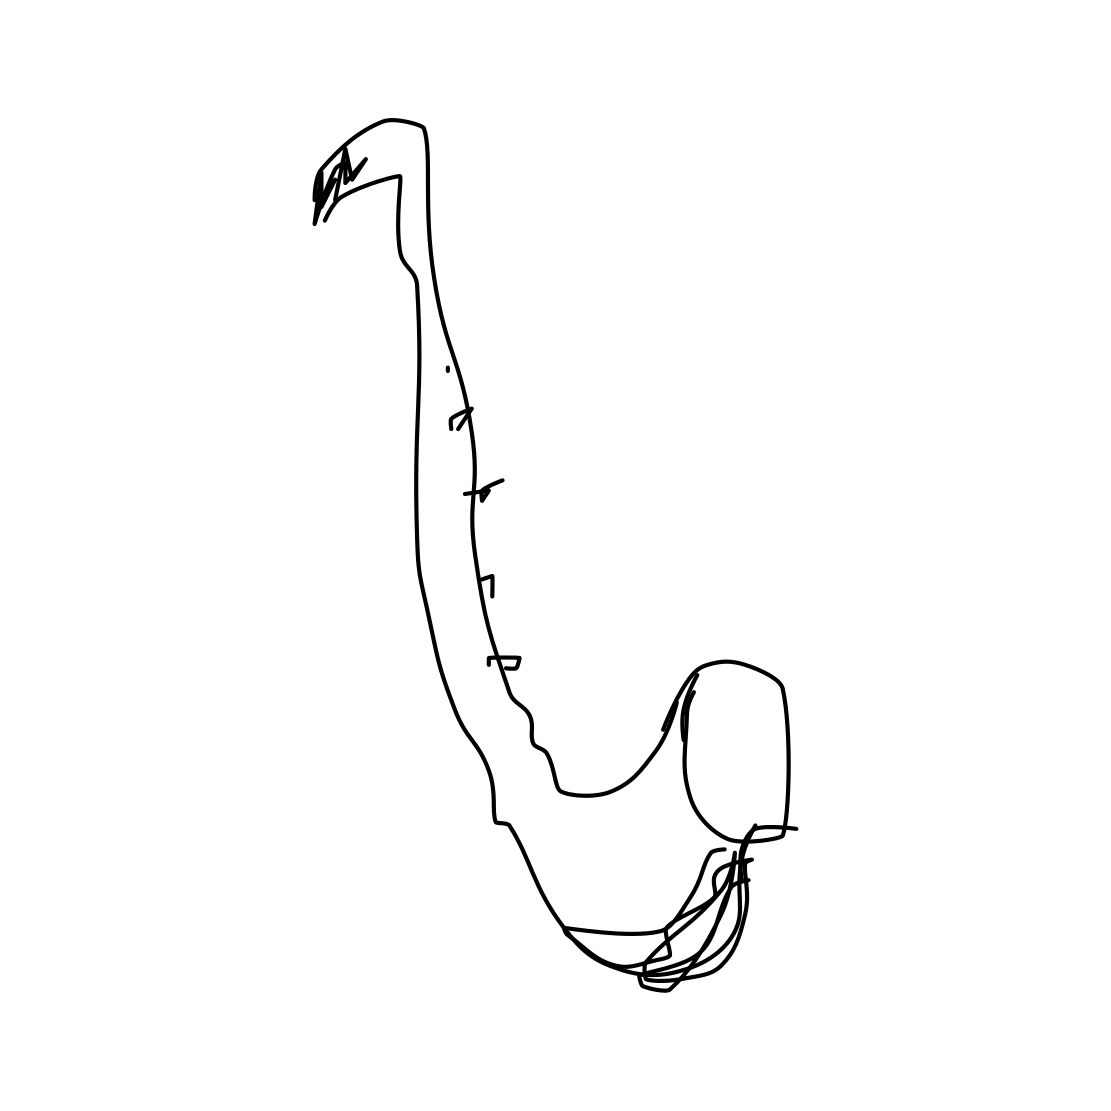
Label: saxophone